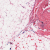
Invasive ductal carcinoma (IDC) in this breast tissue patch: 0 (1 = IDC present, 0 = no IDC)